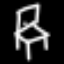
Label: chair